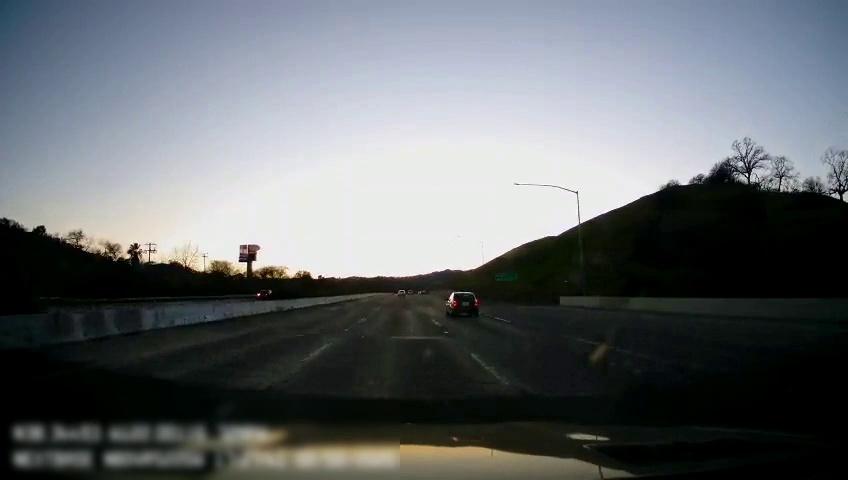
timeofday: Day
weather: Cloudy
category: Drivable Space
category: Vehicles | SUV
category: Vehicles | Car
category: Lanes | Current Lane
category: Lanes | Current Lane
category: Lanes | Alternate Lane
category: Traffic | Signs